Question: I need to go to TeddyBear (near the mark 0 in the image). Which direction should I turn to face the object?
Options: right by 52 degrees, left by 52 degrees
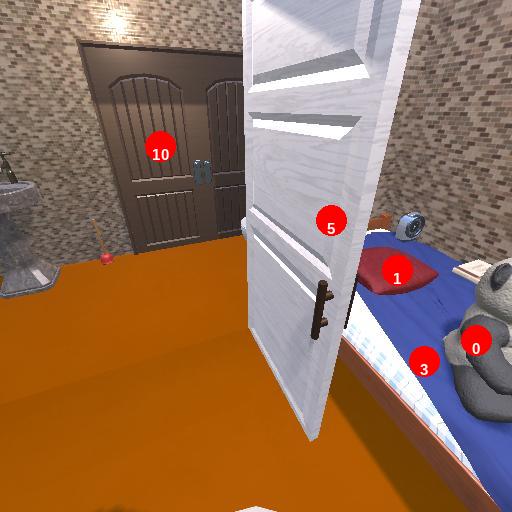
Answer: right by 52 degrees